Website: ulta-beauty
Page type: payment
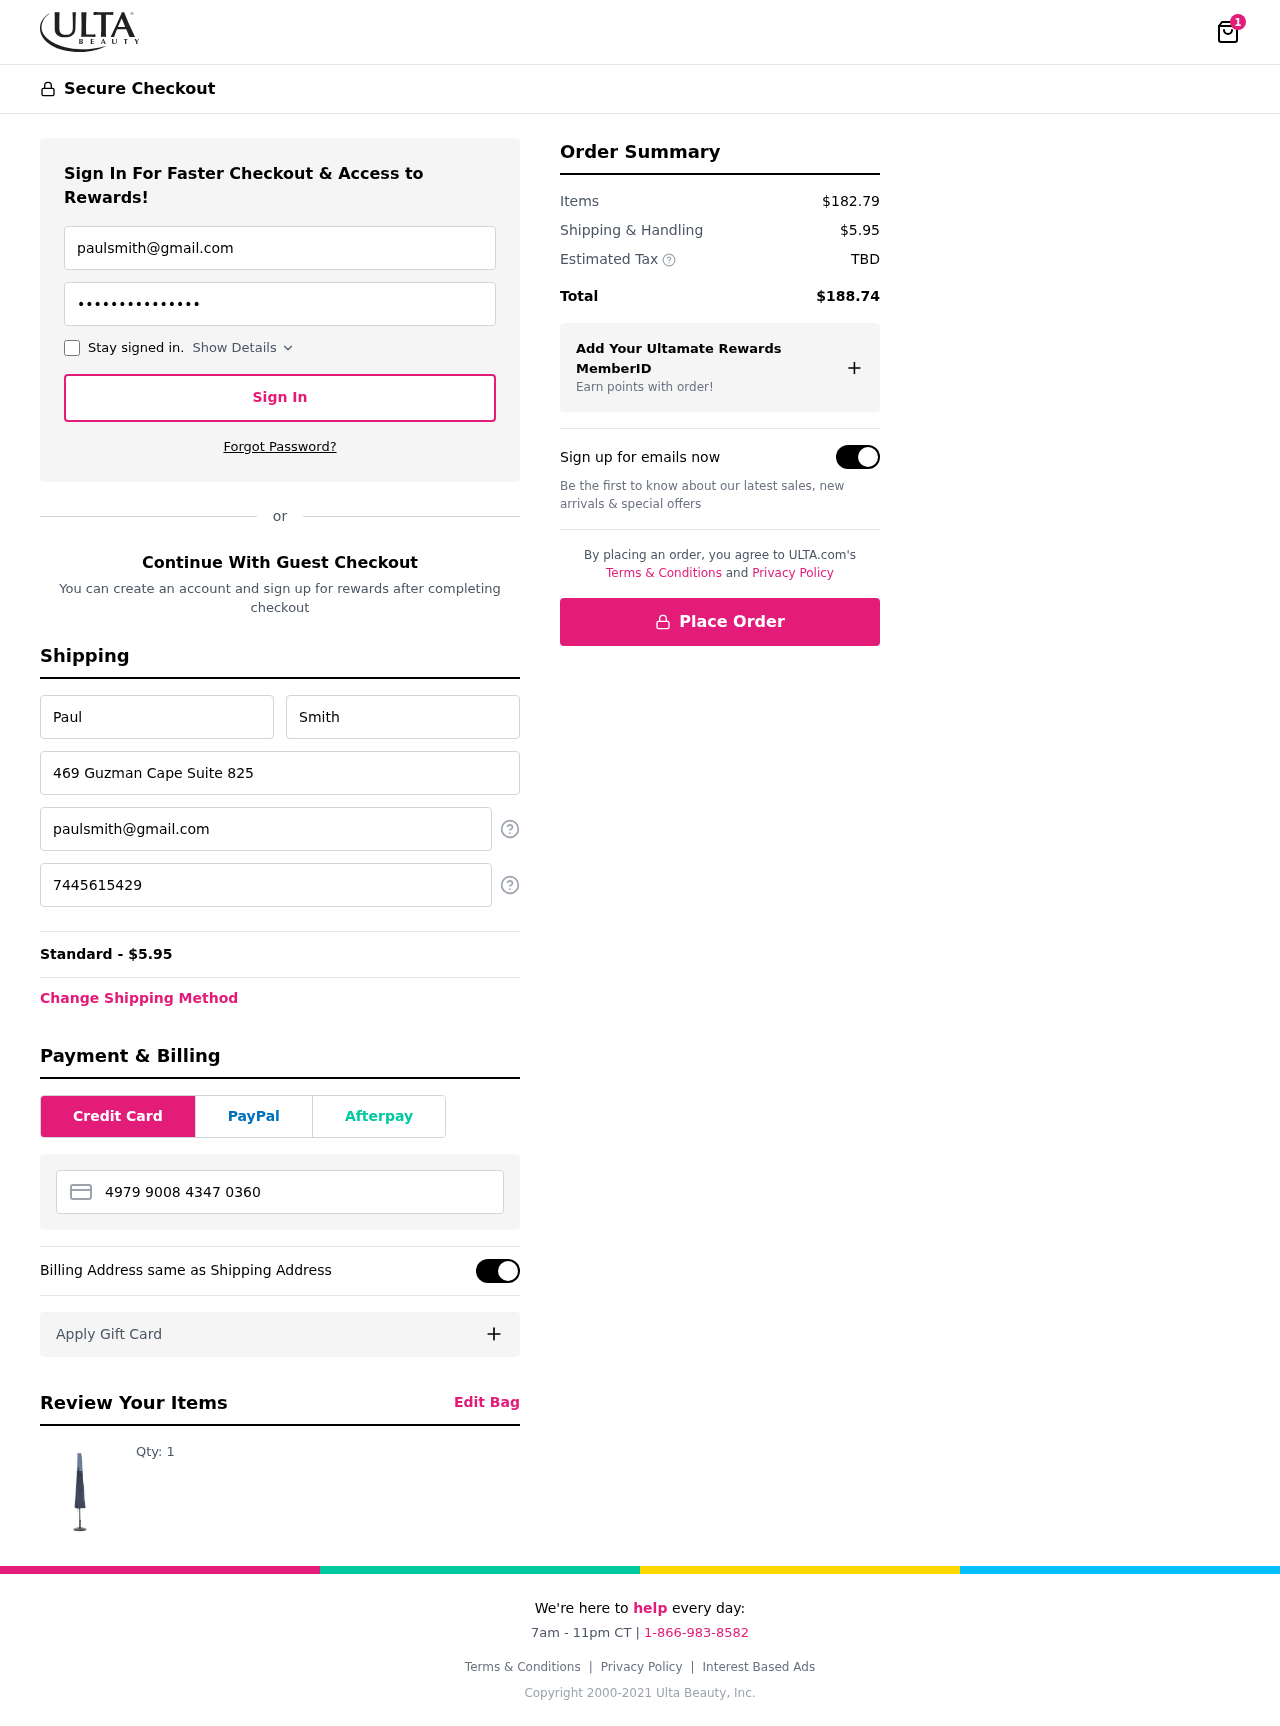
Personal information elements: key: PII_CARD_NUMBER
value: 4979 9008 4347 0360
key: PII_EMAIL
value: paulsmith@gmail.com
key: PII_FIRSTNAME
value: Paul
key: PII_LASTNAME
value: Smith
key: PII_PHONE
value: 7445615429
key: PII_STREET
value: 469 Guzman Cape Suite 825
Product elements: key: PRODUCT1_QUANTITY
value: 1
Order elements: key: ORDER_NUM_ITEMS
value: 1
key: ORDER_SHIPPING_COST
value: $5.95
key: ORDER_SHIPPING_COST
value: Standard - $5.95
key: ORDER_SUBTOTAL
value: $182.79
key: ORDER_TAX
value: TBD
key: ORDER_TOTAL
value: $188.74